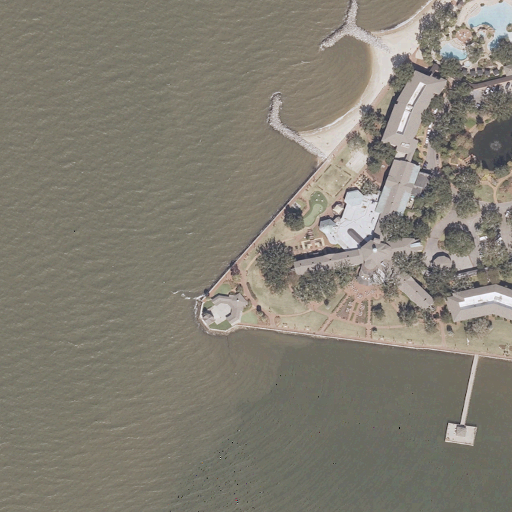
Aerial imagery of cape in Alabama named Great Point Clear containing open water, medium intensity development, barren land, low intensity development, high intensity development, herbaceous wetlands, and evergreen forest